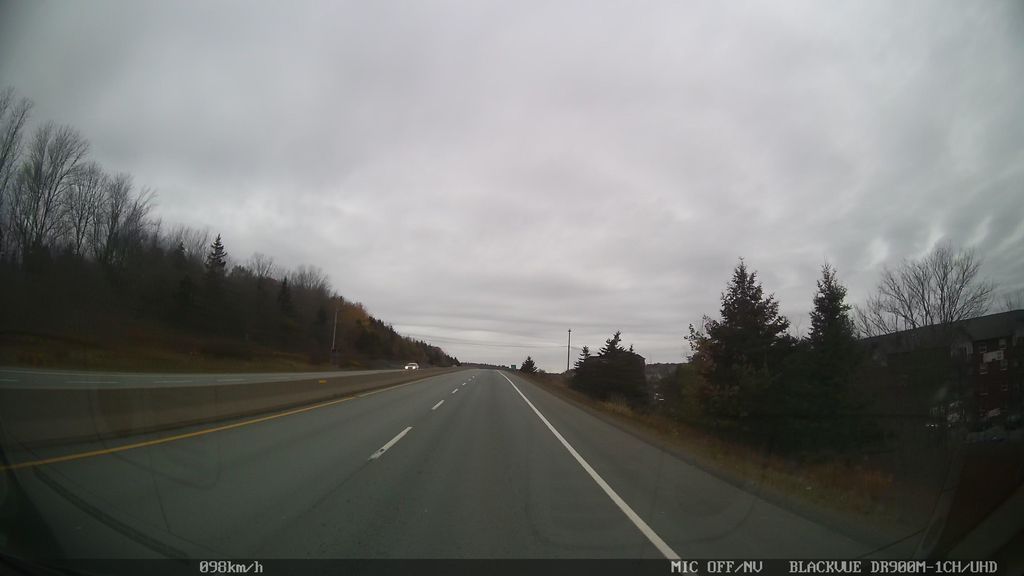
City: halifax